Question: I have a SearchBar in my NavigationBar. When the SearchBar is clicked, I am having it show over the "Back" button on the Navigation bar. However, when I re-show the "Back" button, the arrow next to it is no longer visible. Here is what I mean:

And here is my code:
'''
#import "SearchViewController.h"
@interface SearchViewController ()
@end
- (void)viewDidLoad {
[super viewDidLoad];
if ([self respondsToSelector:@selector(edgesForExtendedLayout)])
self.edgesForExtendedLayout = UIRectEdgeNone;
UISearchBar *searchBar = [UISearchBar new];
searchBar.showsCancelButton = NO;
[searchBar sizeToFit];
searchBar.delegate = self;
self.navigationItem.titleView = searchBar;
self.navigationItem.rightBarButtonItem = [[UIBarButtonItem alloc] initWithTitle:nil style:UIBarButtonItemStylePlain target:self action:nil];
}
- (void)didReceiveMemoryWarning {
[super didReceiveMemoryWarning];
}
- (void)searchBarTextDidBeginEditing:(UISearchBar *)searchBar
{
[searchBar setShowsCancelButton:YES animated:YES];
self.navigationItem.hidesBackButton = YES;
self.navigationItem.titleView = searchBar;
self.navigationItem.leftBarButtonItem = [[UIBarButtonItem alloc] initWithTitle:nil style:UIBarButtonItemStylePlain target:self action:nil];
}
- (void)searchBarTextDidEndEditing:(UISearchBar *)searchBar
{
[searchBar setShowsCancelButton:NO animated:YES];
}
- (void)searchBarCancelButtonClicked:(UISearchBar *)searchBar
{
[searchBar resignFirstResponder];
[searchBar setShowsCancelButton:NO animated:YES];
self.navigationItem.titleView = searchBar;
self.navigationItem.rightBarButtonItem = [[UIBarButtonItem alloc] initWithTitle:nil style:UIBarButtonItemStylePlain target:self action:nil];
self.navigationItem.hidesBackButton = NO;
}
@end
'''
Any ideas on why this might be happening? Thanks!
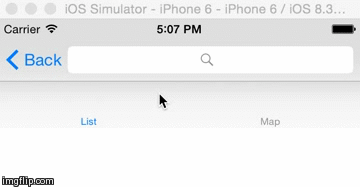
Answer: just add this line to method 'searchBarCancelButtonClicked:searchBar:'
'''
self.navigationItem.leftBarButtonItem = nil;
'''